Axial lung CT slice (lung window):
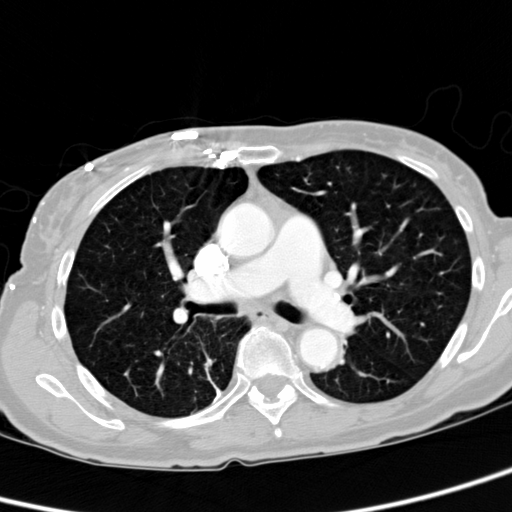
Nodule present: no